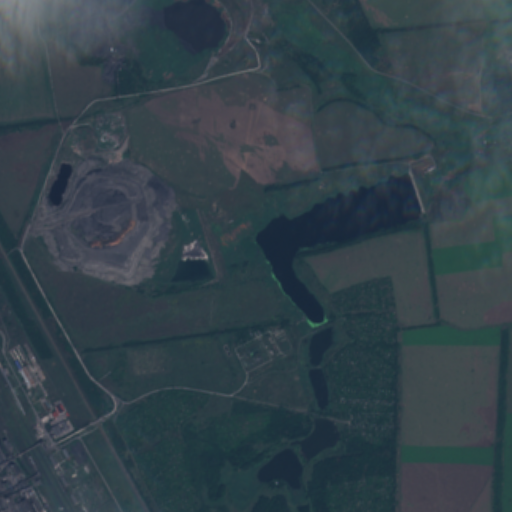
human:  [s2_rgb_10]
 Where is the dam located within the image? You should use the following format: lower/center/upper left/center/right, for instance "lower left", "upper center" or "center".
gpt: The dam is located in the upper right of the image.
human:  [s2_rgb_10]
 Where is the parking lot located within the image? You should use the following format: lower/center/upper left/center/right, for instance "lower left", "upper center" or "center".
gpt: The parking lot is located in the lower left of the image.
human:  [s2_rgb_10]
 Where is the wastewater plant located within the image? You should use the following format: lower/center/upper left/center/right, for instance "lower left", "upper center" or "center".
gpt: The wastewater plant is located in the lower center of the image.
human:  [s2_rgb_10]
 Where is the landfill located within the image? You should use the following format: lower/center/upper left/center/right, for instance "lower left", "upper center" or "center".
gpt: There is no landfill in the image.